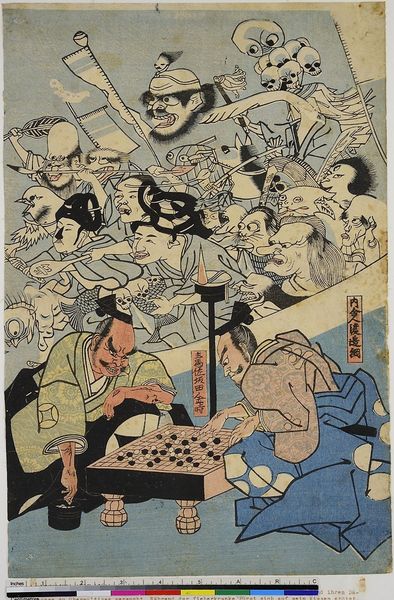
Titel: Minamoto no Raiko und die Erdspinne
Künstler: Utagawa Kuniyoshi
Standort: Hamburg
Institution: Museum für Kunst und Gewerbe Hamburg
Schlagwörter: holzschnitt, spiel, druckgraphik, druckgrafik, mythologie, gestalten, fabelwesen, zeit, ungeheuer, farbholzschnitt, monster, sagen, fabeltier, fabeltiere, zwitterwesen, monstrum, edo, reproduktionen, druckerzeugnisse, go, brettspiele, dämon, phänomene, märchen